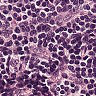
Metastatic tissue present: no